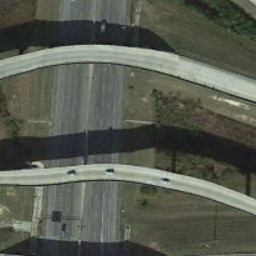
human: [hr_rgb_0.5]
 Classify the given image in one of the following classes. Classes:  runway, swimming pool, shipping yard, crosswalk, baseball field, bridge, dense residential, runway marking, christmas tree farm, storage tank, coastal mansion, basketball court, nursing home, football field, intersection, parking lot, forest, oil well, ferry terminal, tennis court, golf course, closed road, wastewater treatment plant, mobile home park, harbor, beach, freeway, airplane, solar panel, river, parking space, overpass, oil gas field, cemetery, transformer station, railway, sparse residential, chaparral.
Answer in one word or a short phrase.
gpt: overpass